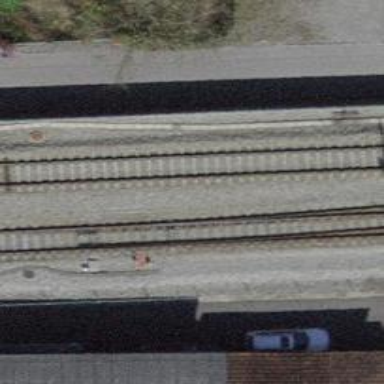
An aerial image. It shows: Railway switch.